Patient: sex M, age 52
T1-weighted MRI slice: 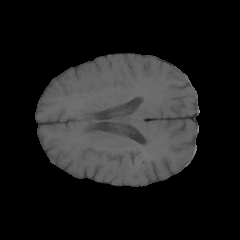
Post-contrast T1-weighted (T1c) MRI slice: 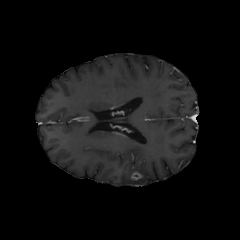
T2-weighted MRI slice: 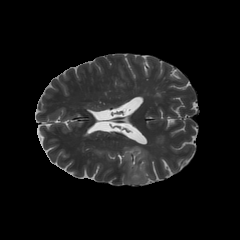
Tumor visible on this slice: yes
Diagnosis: Astrocytoma, IDH-mutant
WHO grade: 3